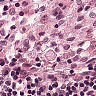
Metastatic tissue present: no